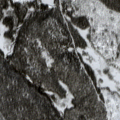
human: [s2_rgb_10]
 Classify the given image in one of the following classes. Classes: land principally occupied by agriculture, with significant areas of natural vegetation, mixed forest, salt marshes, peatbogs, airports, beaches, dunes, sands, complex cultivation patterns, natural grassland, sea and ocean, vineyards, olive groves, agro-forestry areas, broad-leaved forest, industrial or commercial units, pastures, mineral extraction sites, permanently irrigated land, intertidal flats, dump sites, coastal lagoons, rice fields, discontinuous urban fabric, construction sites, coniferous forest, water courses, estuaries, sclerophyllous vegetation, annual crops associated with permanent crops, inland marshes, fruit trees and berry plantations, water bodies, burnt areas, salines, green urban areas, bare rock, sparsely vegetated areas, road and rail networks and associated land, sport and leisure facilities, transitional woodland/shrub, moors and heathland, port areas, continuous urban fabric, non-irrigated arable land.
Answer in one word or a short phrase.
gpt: coniferous forest